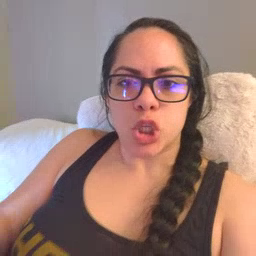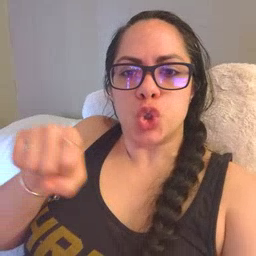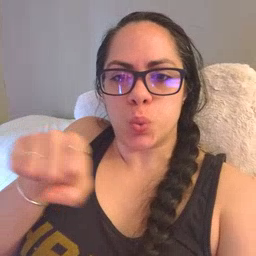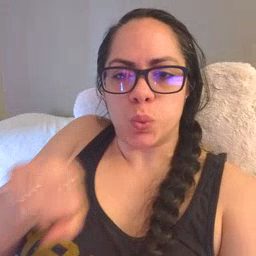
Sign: shoe